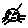
Label: cat